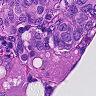
Metastatic tissue present: yes